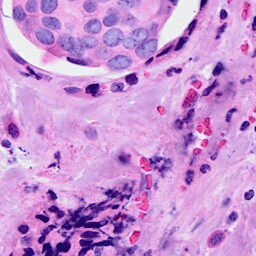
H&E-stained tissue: Breast